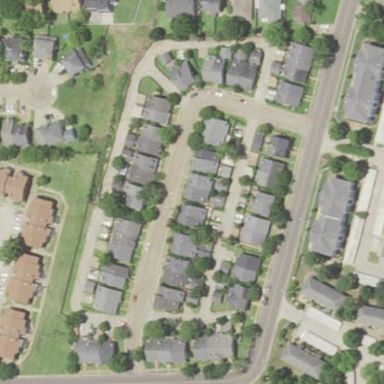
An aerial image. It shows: Condominium in residential area.